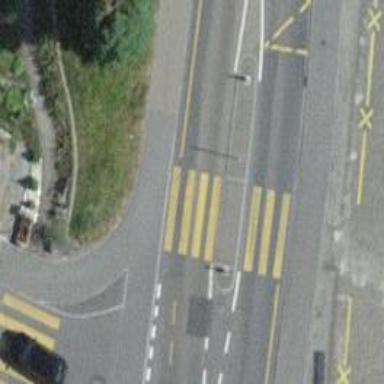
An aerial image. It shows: Kerb serving as barrier.